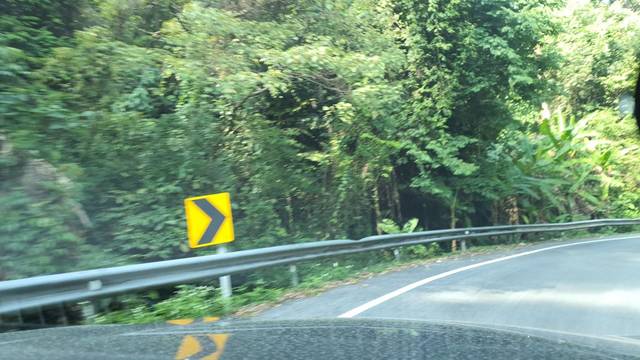
Region: Thailand
Coordinates: 18.806, 98.909